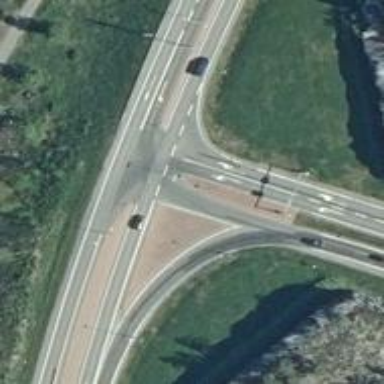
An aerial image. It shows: Motorway link on motorway.